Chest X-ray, AP view. Patient: 27 years old, sex F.
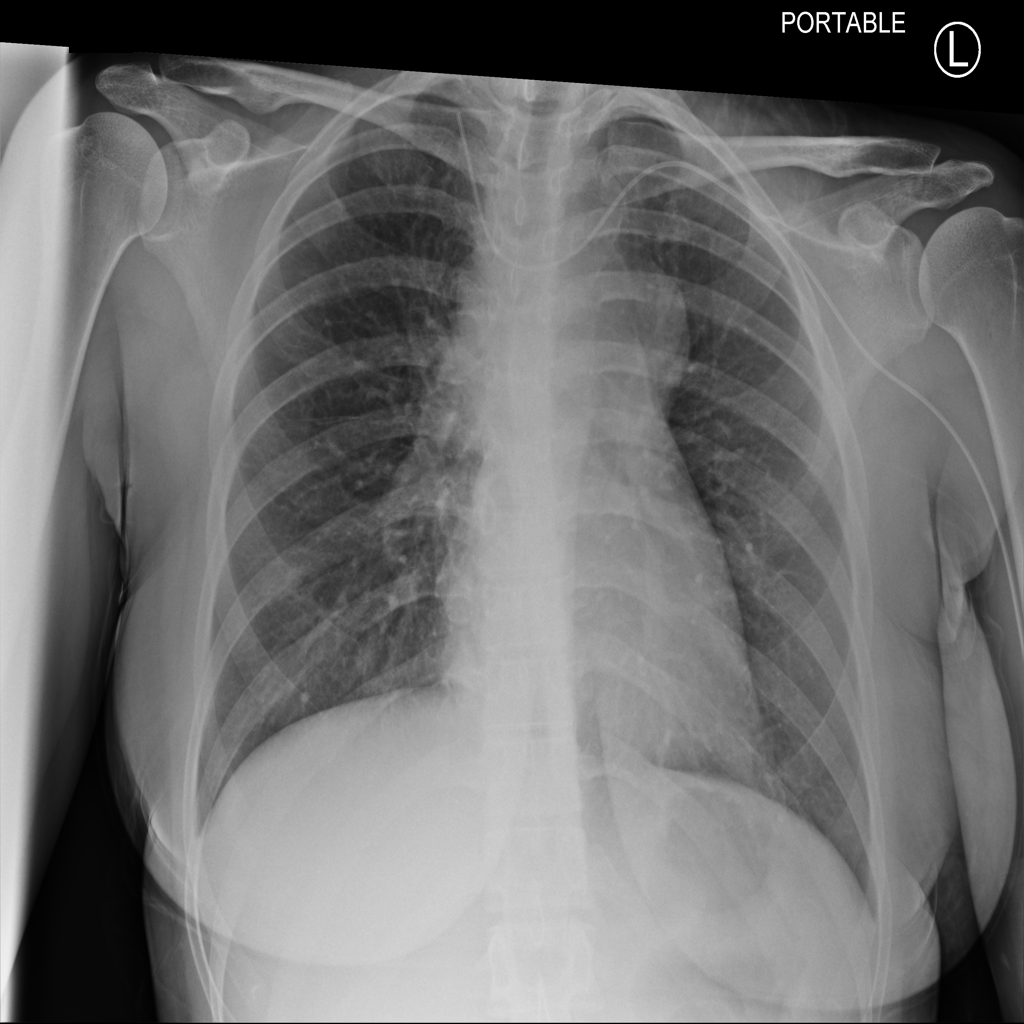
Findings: No Finding